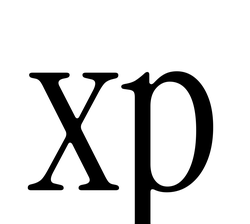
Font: InstrumentSerif-Regular